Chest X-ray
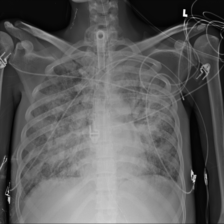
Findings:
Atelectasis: negative
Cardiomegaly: negative
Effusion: negative
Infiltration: negative
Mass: negative
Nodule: negative
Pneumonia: negative
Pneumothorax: negative
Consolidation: negative
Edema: negative
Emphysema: negative
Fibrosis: negative
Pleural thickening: negative
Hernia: negative